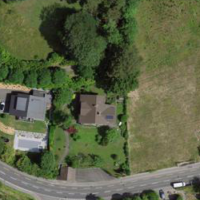
EUNIS habitat code: 55
Species observed at this site:
Aruncus dioicus